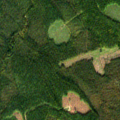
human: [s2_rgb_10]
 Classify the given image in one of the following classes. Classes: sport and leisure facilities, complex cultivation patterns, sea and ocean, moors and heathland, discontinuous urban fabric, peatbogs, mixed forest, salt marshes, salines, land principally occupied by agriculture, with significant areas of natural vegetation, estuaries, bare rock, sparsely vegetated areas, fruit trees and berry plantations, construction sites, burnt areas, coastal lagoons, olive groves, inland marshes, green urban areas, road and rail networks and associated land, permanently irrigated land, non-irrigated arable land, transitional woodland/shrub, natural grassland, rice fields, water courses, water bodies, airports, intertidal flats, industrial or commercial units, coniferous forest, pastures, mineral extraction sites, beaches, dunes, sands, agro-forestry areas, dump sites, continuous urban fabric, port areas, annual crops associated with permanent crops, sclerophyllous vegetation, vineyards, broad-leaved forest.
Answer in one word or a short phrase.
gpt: coniferous forest, transitional woodland/shrub